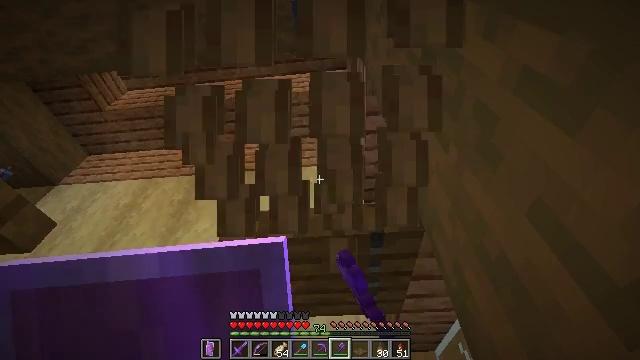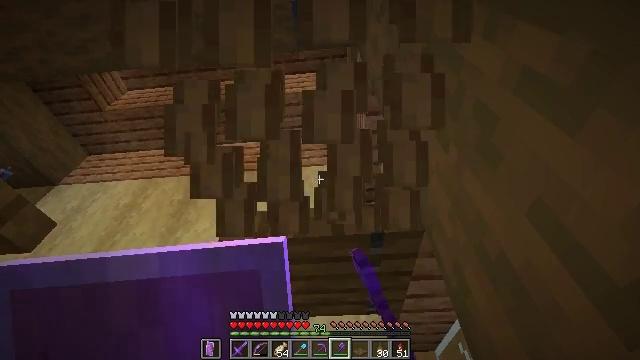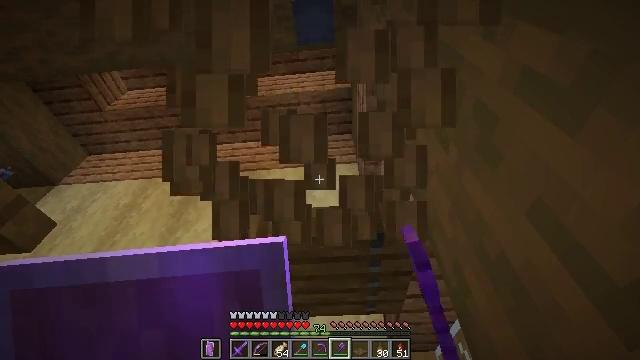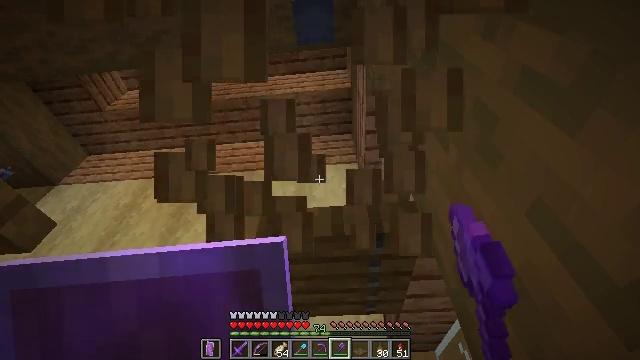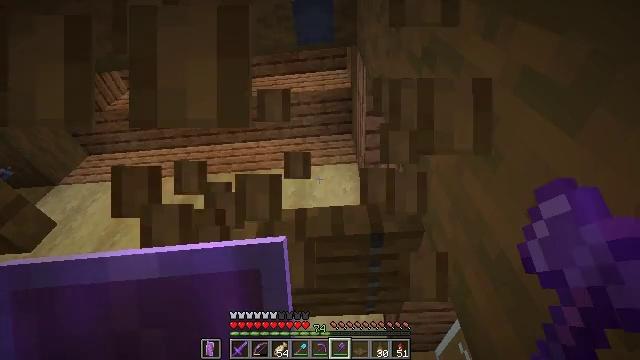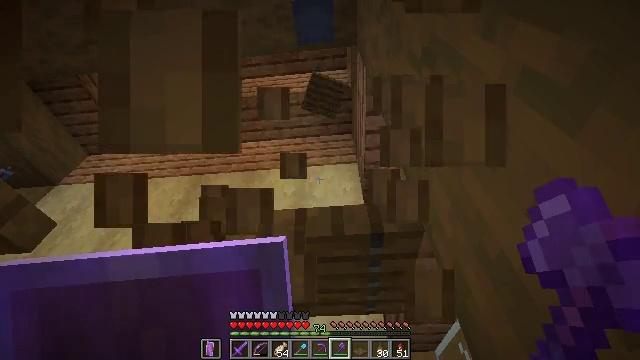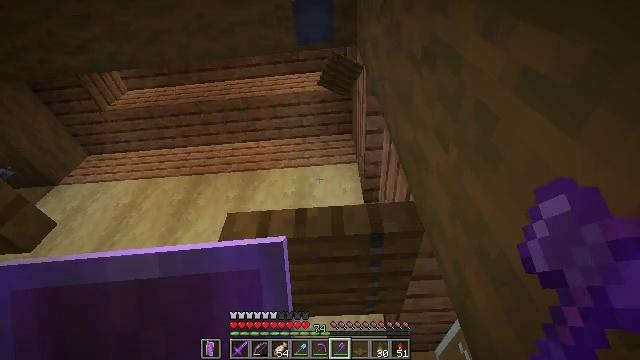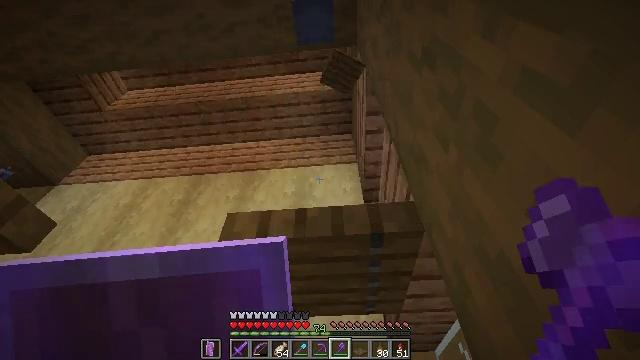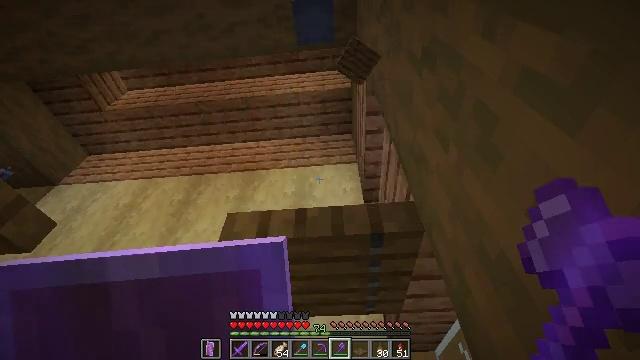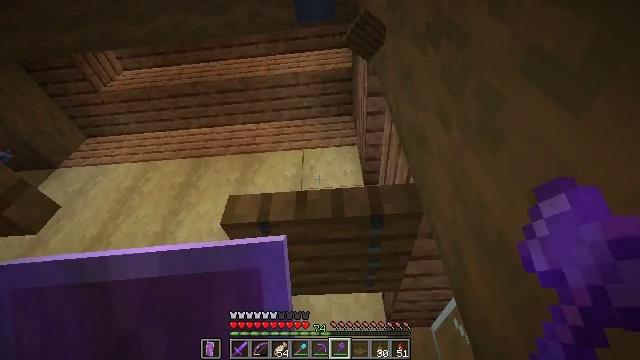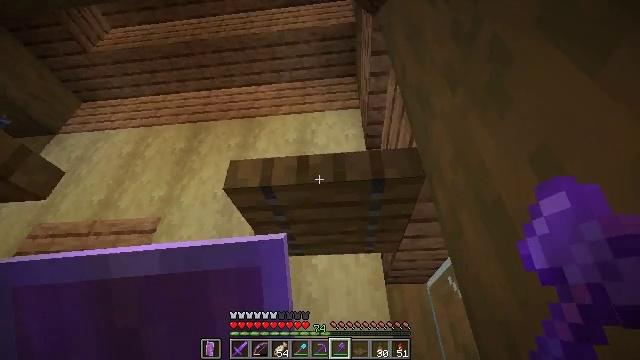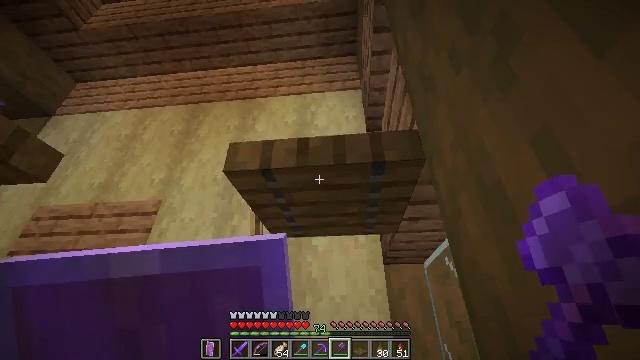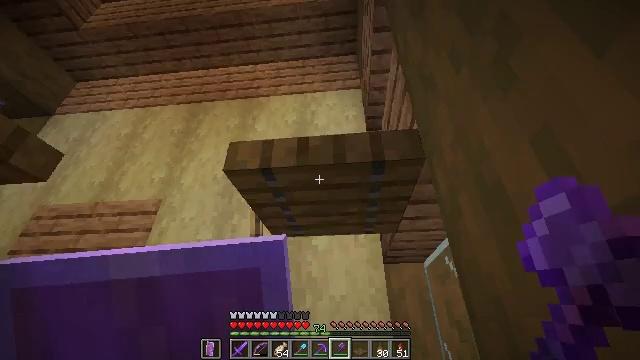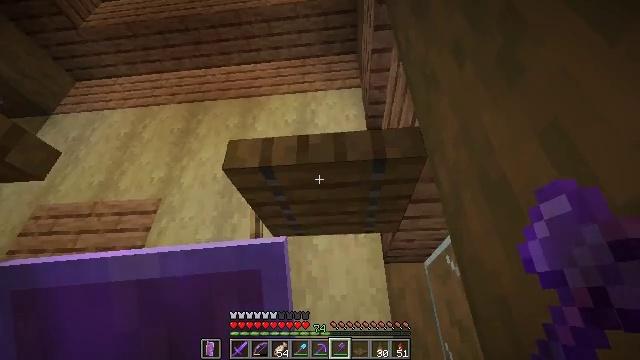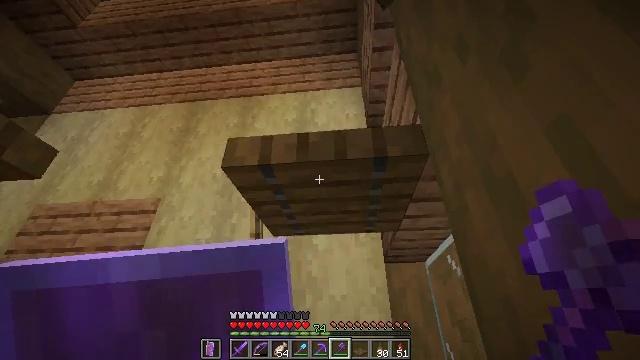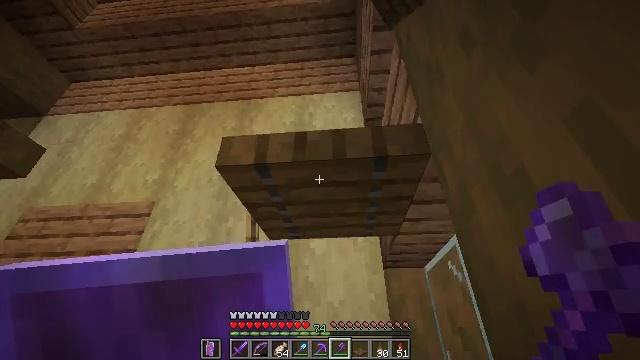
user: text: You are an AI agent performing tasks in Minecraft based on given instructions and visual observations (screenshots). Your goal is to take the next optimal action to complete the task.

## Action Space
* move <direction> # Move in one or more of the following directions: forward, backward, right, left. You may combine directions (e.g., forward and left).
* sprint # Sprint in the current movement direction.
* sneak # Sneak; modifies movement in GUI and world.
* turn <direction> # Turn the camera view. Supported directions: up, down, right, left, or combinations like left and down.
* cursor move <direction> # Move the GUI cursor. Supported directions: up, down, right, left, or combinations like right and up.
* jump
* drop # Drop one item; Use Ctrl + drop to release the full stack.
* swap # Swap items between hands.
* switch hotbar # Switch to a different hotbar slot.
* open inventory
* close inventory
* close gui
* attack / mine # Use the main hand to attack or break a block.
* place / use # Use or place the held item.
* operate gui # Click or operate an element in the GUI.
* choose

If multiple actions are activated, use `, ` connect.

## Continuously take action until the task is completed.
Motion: motion action
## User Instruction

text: Retrieve the spruce trapdoor by mining.
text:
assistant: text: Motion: sneak, attack / mine
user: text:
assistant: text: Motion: sneak, attack / mine
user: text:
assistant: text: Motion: sneak, attack / mine
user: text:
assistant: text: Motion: sneak, attack / mine
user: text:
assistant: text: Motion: sneak, attack / mine
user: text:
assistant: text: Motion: sneak, attack / mine
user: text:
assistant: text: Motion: sneak, attack / mine
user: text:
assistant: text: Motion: sneak, attack / mine
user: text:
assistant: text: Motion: sneak, turn down
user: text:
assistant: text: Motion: sneak, turn down
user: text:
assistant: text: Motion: sneak, turn down
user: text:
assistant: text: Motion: sneak
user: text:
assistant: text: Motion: move forward, sneak
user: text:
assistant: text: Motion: move forward, sneak
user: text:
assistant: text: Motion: move forward, sneak, turn up
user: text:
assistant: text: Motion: move forward, sneak, turn right and up
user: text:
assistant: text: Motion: sneak, turn right and up
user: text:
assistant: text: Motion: sneak
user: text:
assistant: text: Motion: sneak
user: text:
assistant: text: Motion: sneak
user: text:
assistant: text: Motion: sneak
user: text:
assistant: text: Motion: sneak
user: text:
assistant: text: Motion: sneak, attack / mine
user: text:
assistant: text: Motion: sneak, attack / mine
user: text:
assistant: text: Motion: sneak, attack / mine
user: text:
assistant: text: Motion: sneak, attack / mine
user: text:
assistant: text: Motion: sneak, attack / mine
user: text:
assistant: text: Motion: sneak, attack / mine
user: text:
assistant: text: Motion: sneak, attack / mine
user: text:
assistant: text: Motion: sneak, attack / mine